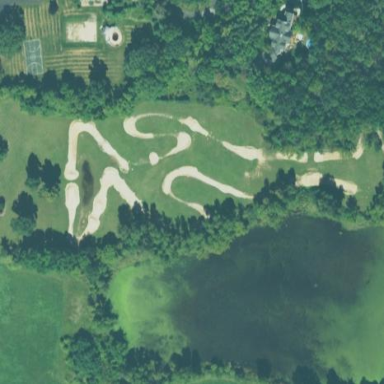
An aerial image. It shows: Raceway for motor sports.